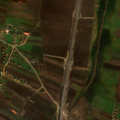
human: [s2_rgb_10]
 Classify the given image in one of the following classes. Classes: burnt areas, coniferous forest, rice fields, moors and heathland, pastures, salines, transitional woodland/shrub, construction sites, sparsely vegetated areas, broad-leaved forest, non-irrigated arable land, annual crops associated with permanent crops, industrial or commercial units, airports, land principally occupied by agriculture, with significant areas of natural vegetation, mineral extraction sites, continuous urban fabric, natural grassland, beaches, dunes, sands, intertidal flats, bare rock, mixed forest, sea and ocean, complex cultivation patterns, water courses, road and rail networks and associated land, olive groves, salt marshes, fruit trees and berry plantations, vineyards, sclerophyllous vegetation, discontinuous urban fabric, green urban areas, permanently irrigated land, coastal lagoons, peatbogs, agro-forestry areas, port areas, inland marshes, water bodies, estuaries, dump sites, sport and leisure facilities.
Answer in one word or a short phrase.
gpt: discontinuous urban fabric, non-irrigated arable land, pastures